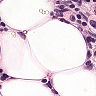
Metastatic tissue present: yes